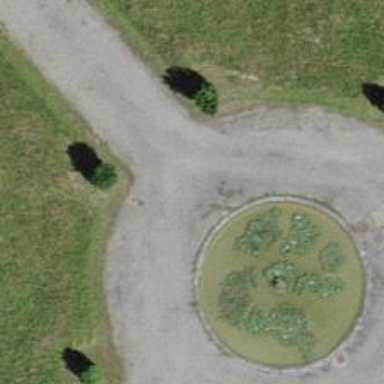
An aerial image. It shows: Unpaved path.